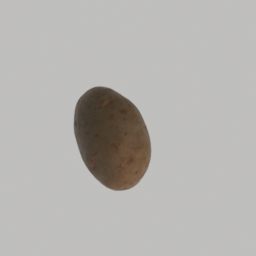
Label: nature